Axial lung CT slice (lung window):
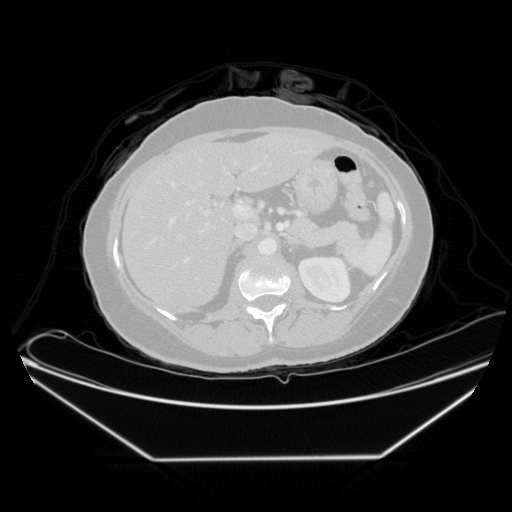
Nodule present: no